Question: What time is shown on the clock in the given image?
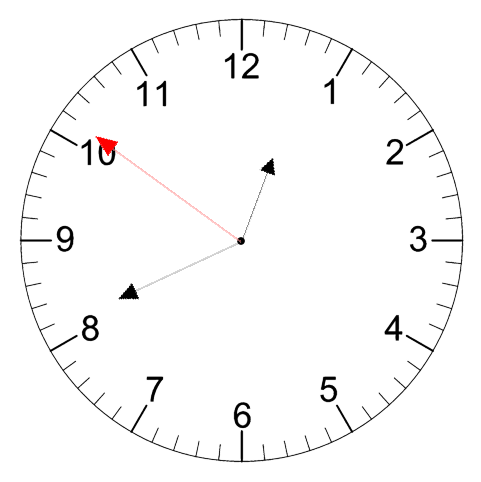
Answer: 12:40:51